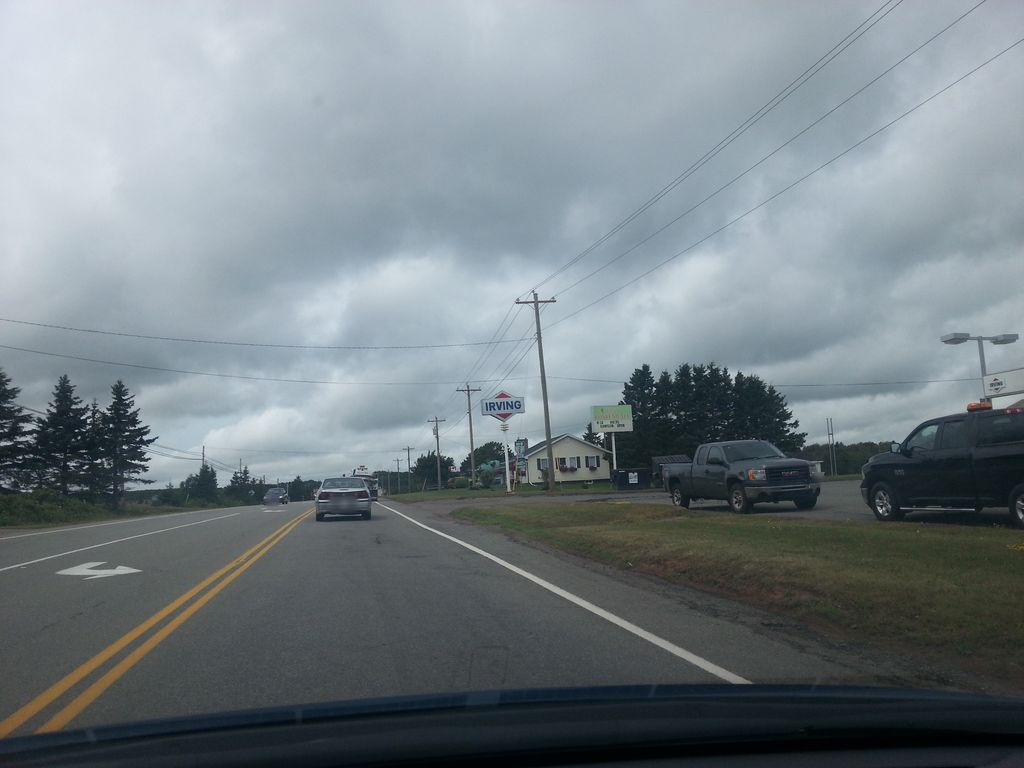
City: charlottetown